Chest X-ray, AP view. Patient: 69 years old, sex M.
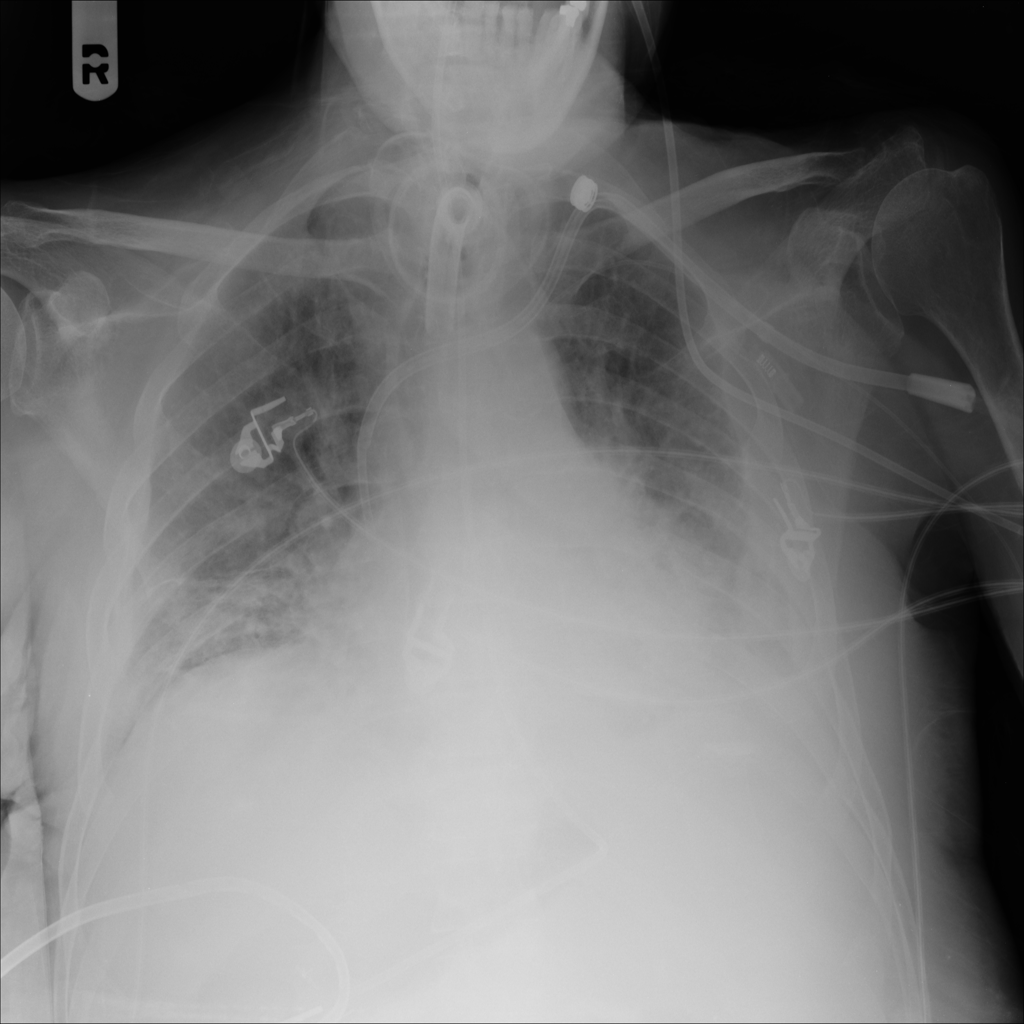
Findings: No Finding